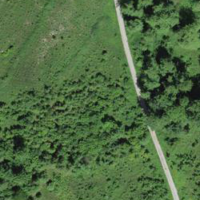
EUNIS habitat code: 44
Species observed at this site:
Cirsium arvense